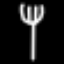
Label: fork